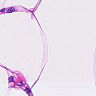
Metastatic tissue present: no